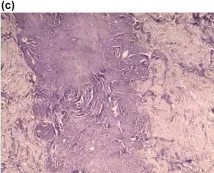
HE staining and methylrosanilinium chloride staining results. (c) Methylrosanilinium chloride staining (x100).
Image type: pathology (h&e)